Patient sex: M
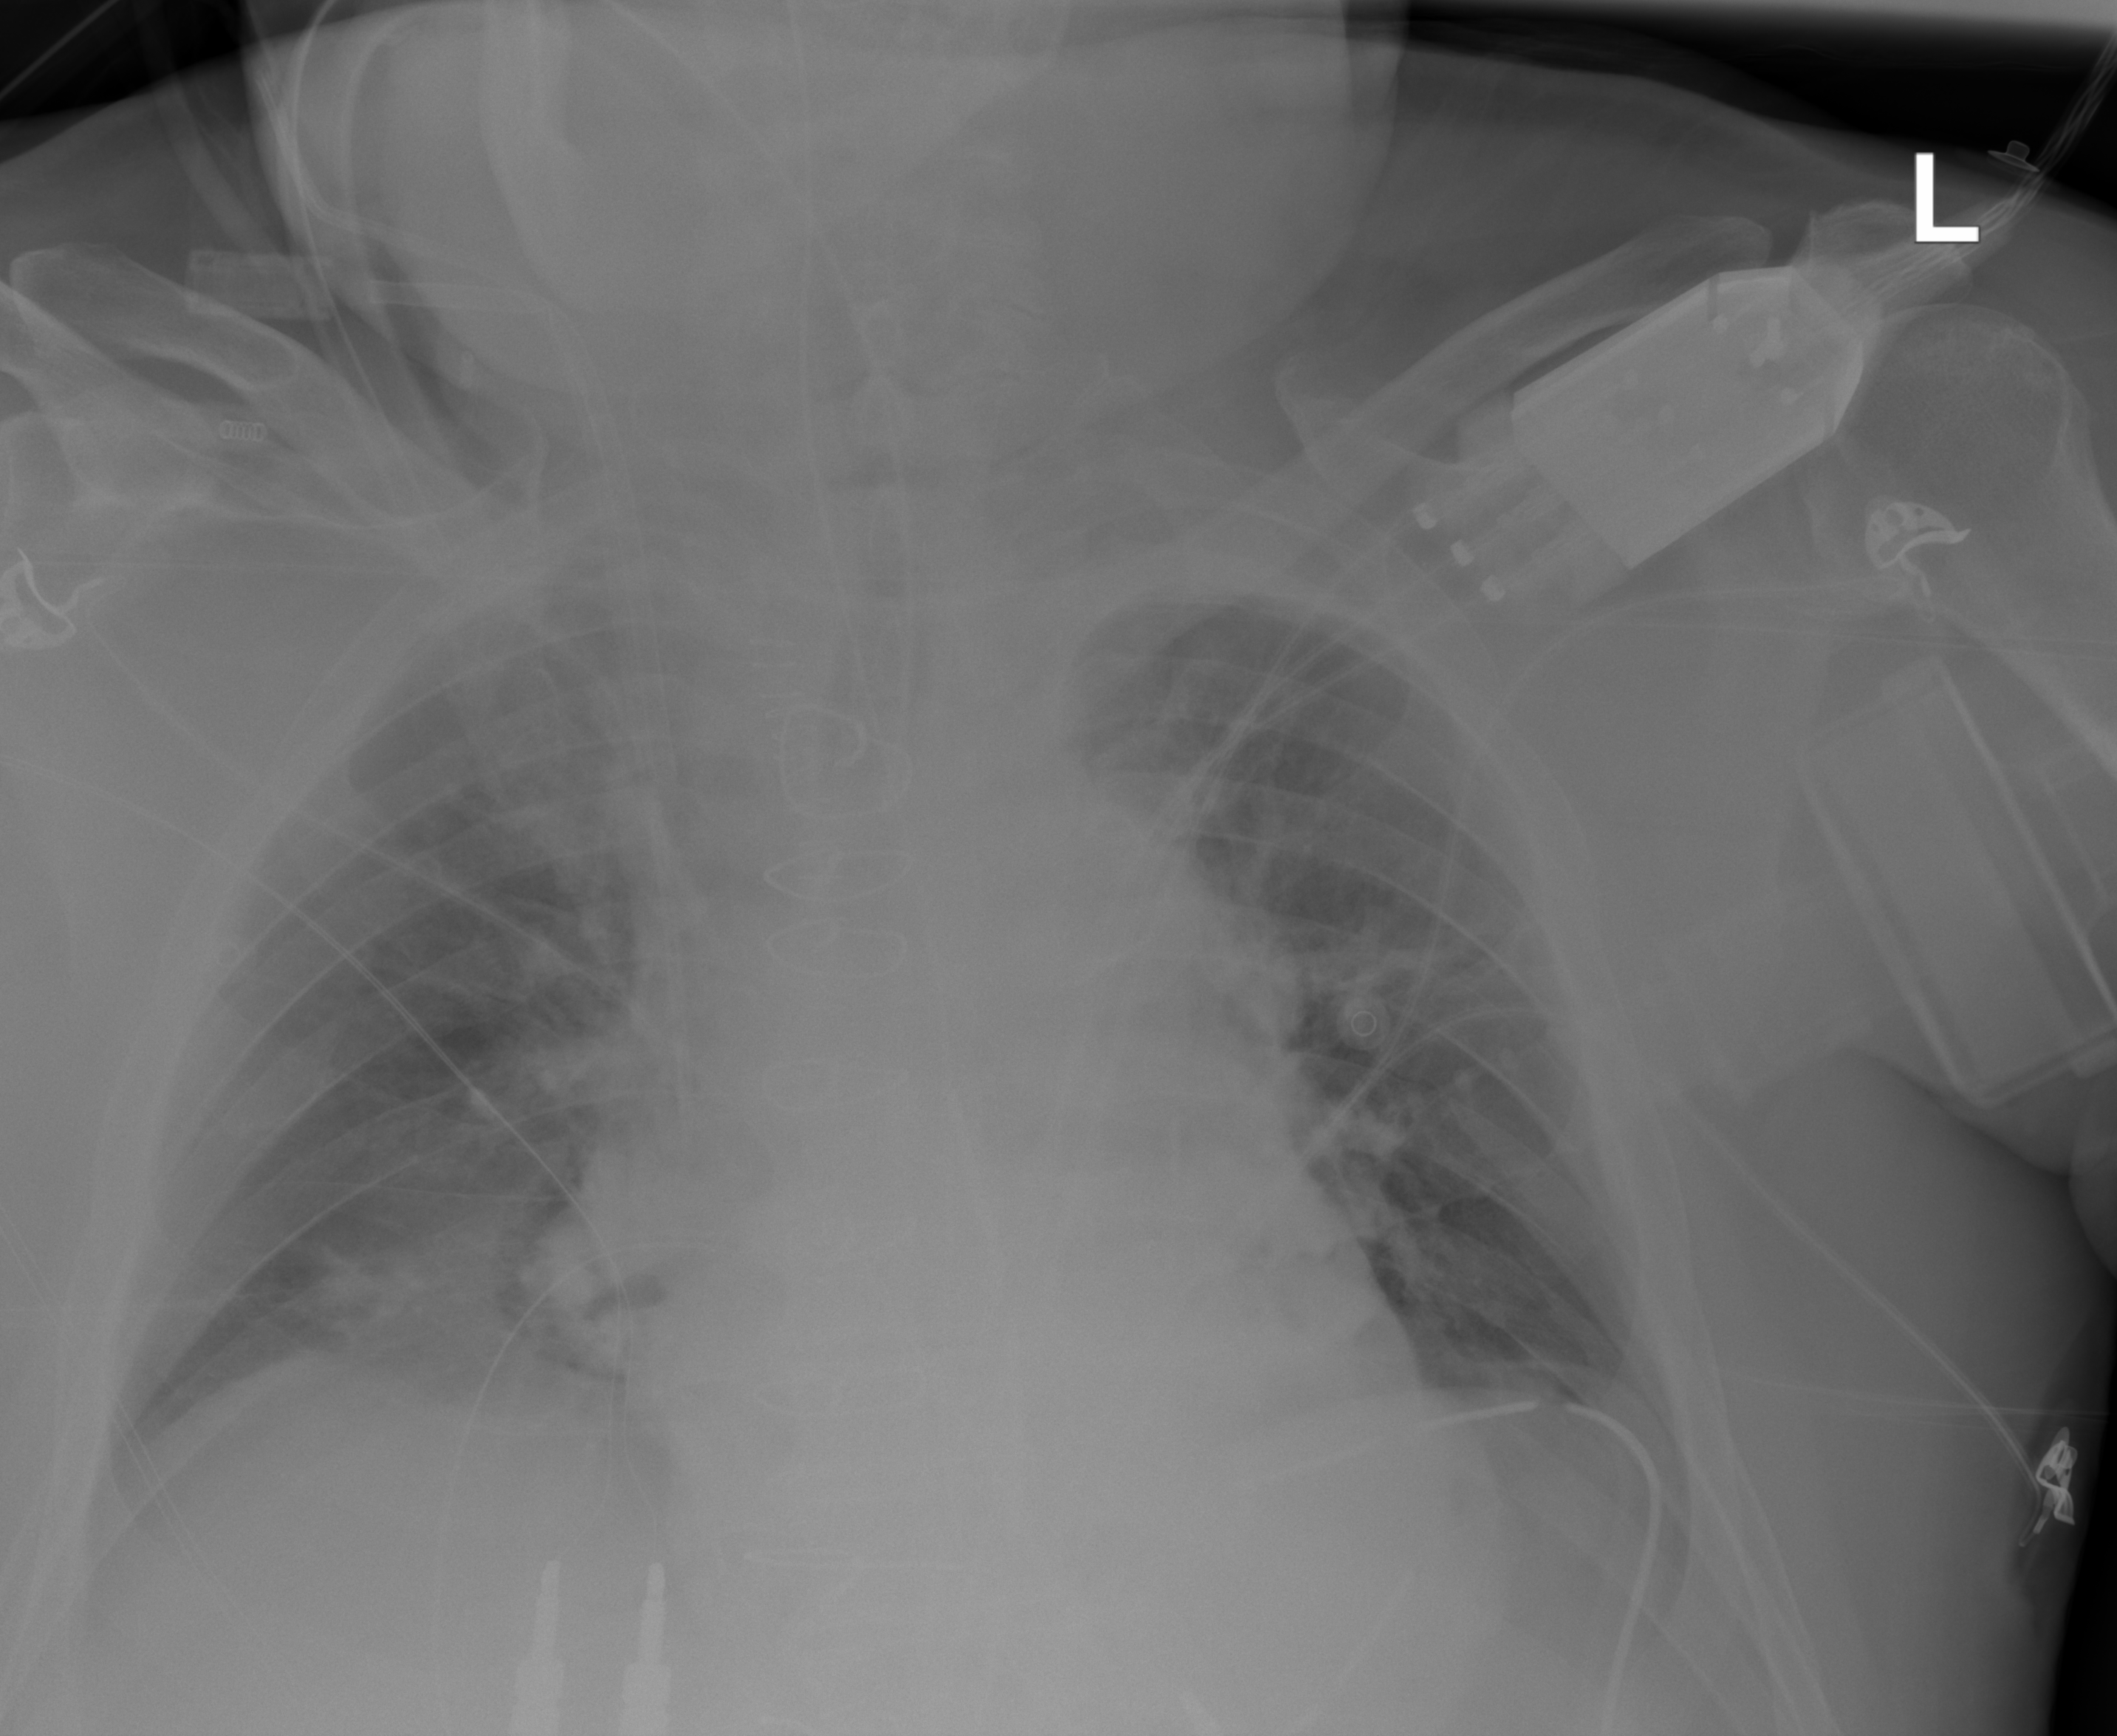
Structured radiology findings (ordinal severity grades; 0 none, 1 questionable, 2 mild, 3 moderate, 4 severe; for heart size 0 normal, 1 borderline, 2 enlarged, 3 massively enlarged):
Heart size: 0
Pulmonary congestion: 2
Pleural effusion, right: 0
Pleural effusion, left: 0
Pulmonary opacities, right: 0
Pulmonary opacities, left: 0
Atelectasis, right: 2
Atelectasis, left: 0